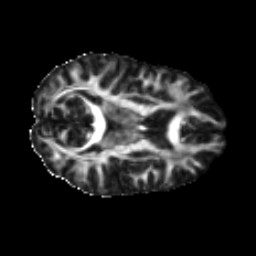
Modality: FA
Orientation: axial
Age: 52
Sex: female
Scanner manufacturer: ge
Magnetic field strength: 3 T
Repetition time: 7.8 s
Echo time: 0.0608 s